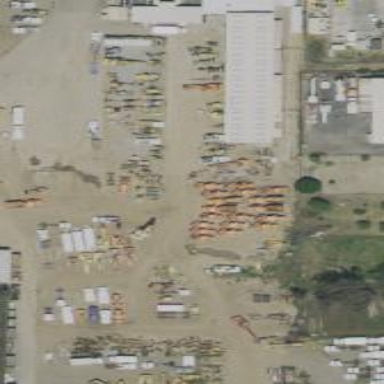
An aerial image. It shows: Industrial area with heavy equipment.